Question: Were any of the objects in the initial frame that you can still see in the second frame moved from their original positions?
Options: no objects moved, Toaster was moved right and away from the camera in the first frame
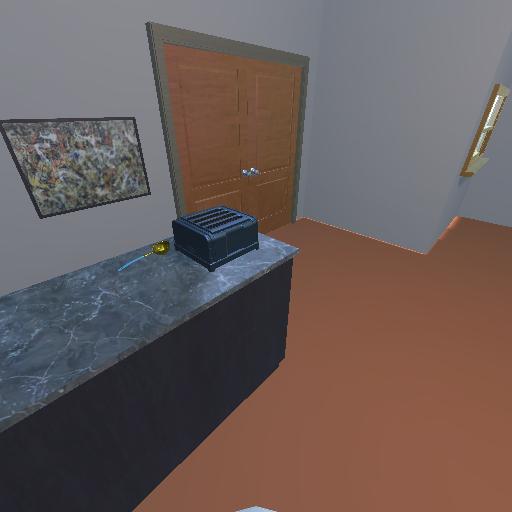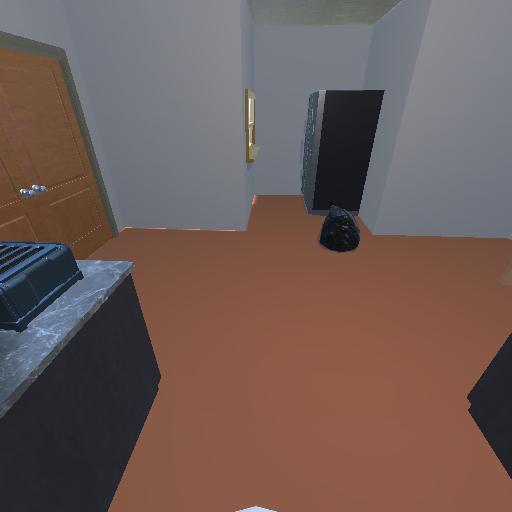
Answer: no objects moved